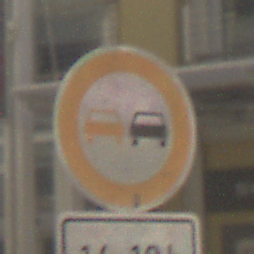
Verkehrszeichen: Ueberholverbot
Zusatzzeichen unten: ZeitangabenOhneBeschraenkungAufWochentage1
Umgebung: Outdoor, Urban
Tageszeit: MorningAfternoon
Wetter: PartlyCloudy
Licht: Natural
Jahreszeit: NotSpecified
Kontrast: HighContrast